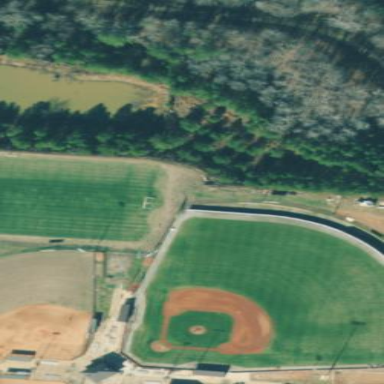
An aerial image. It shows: Baseball pitch for leisure and sports activities.